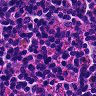
Metastatic tissue present: no